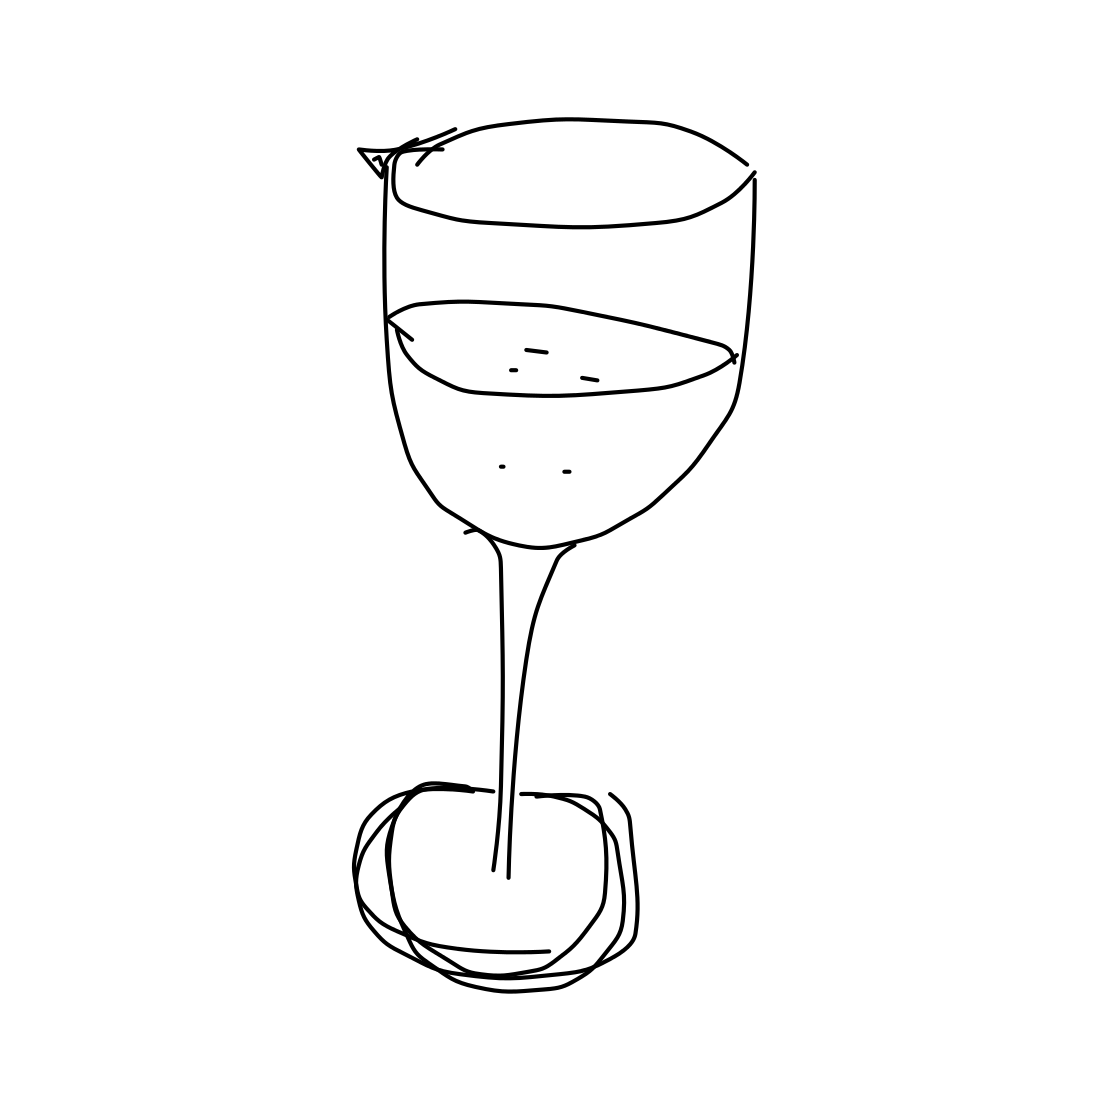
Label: wineglass